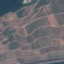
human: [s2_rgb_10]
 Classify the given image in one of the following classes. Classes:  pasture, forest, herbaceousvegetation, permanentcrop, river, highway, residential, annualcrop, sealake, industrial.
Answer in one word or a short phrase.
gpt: PermanentCrop